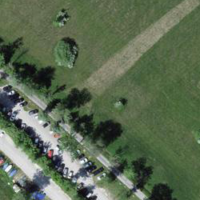
EUNIS habitat code: 16
Species observed at this site:
Rhamnus cathartica
Hygromia cinctella